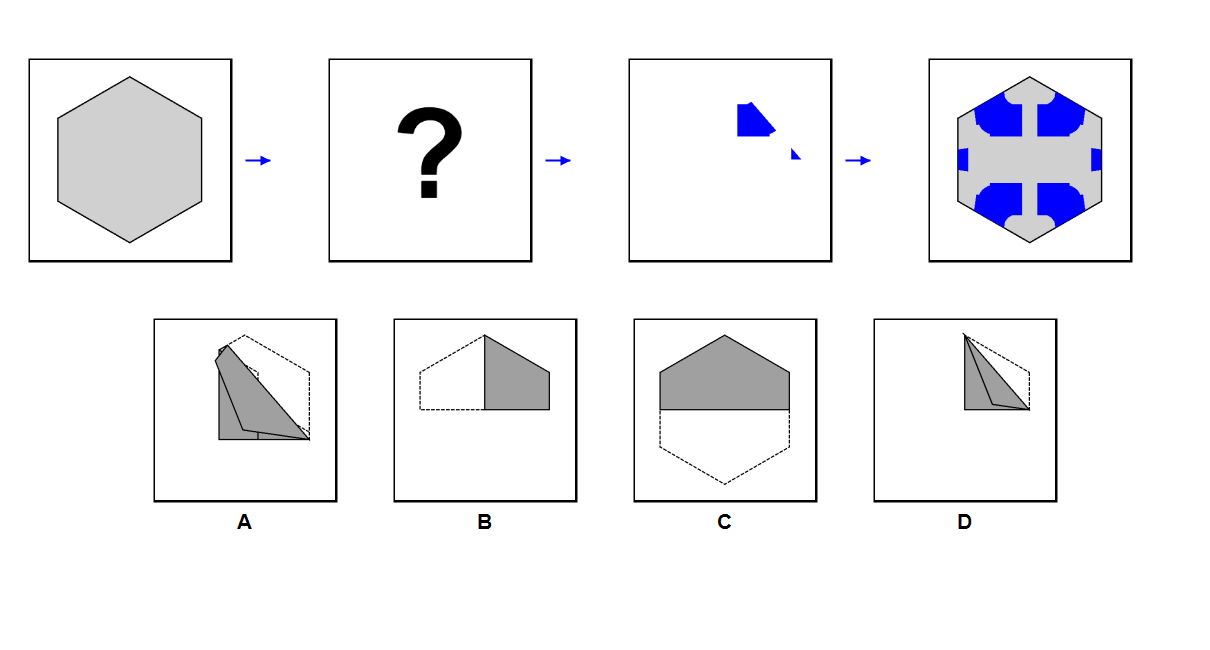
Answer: A